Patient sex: M
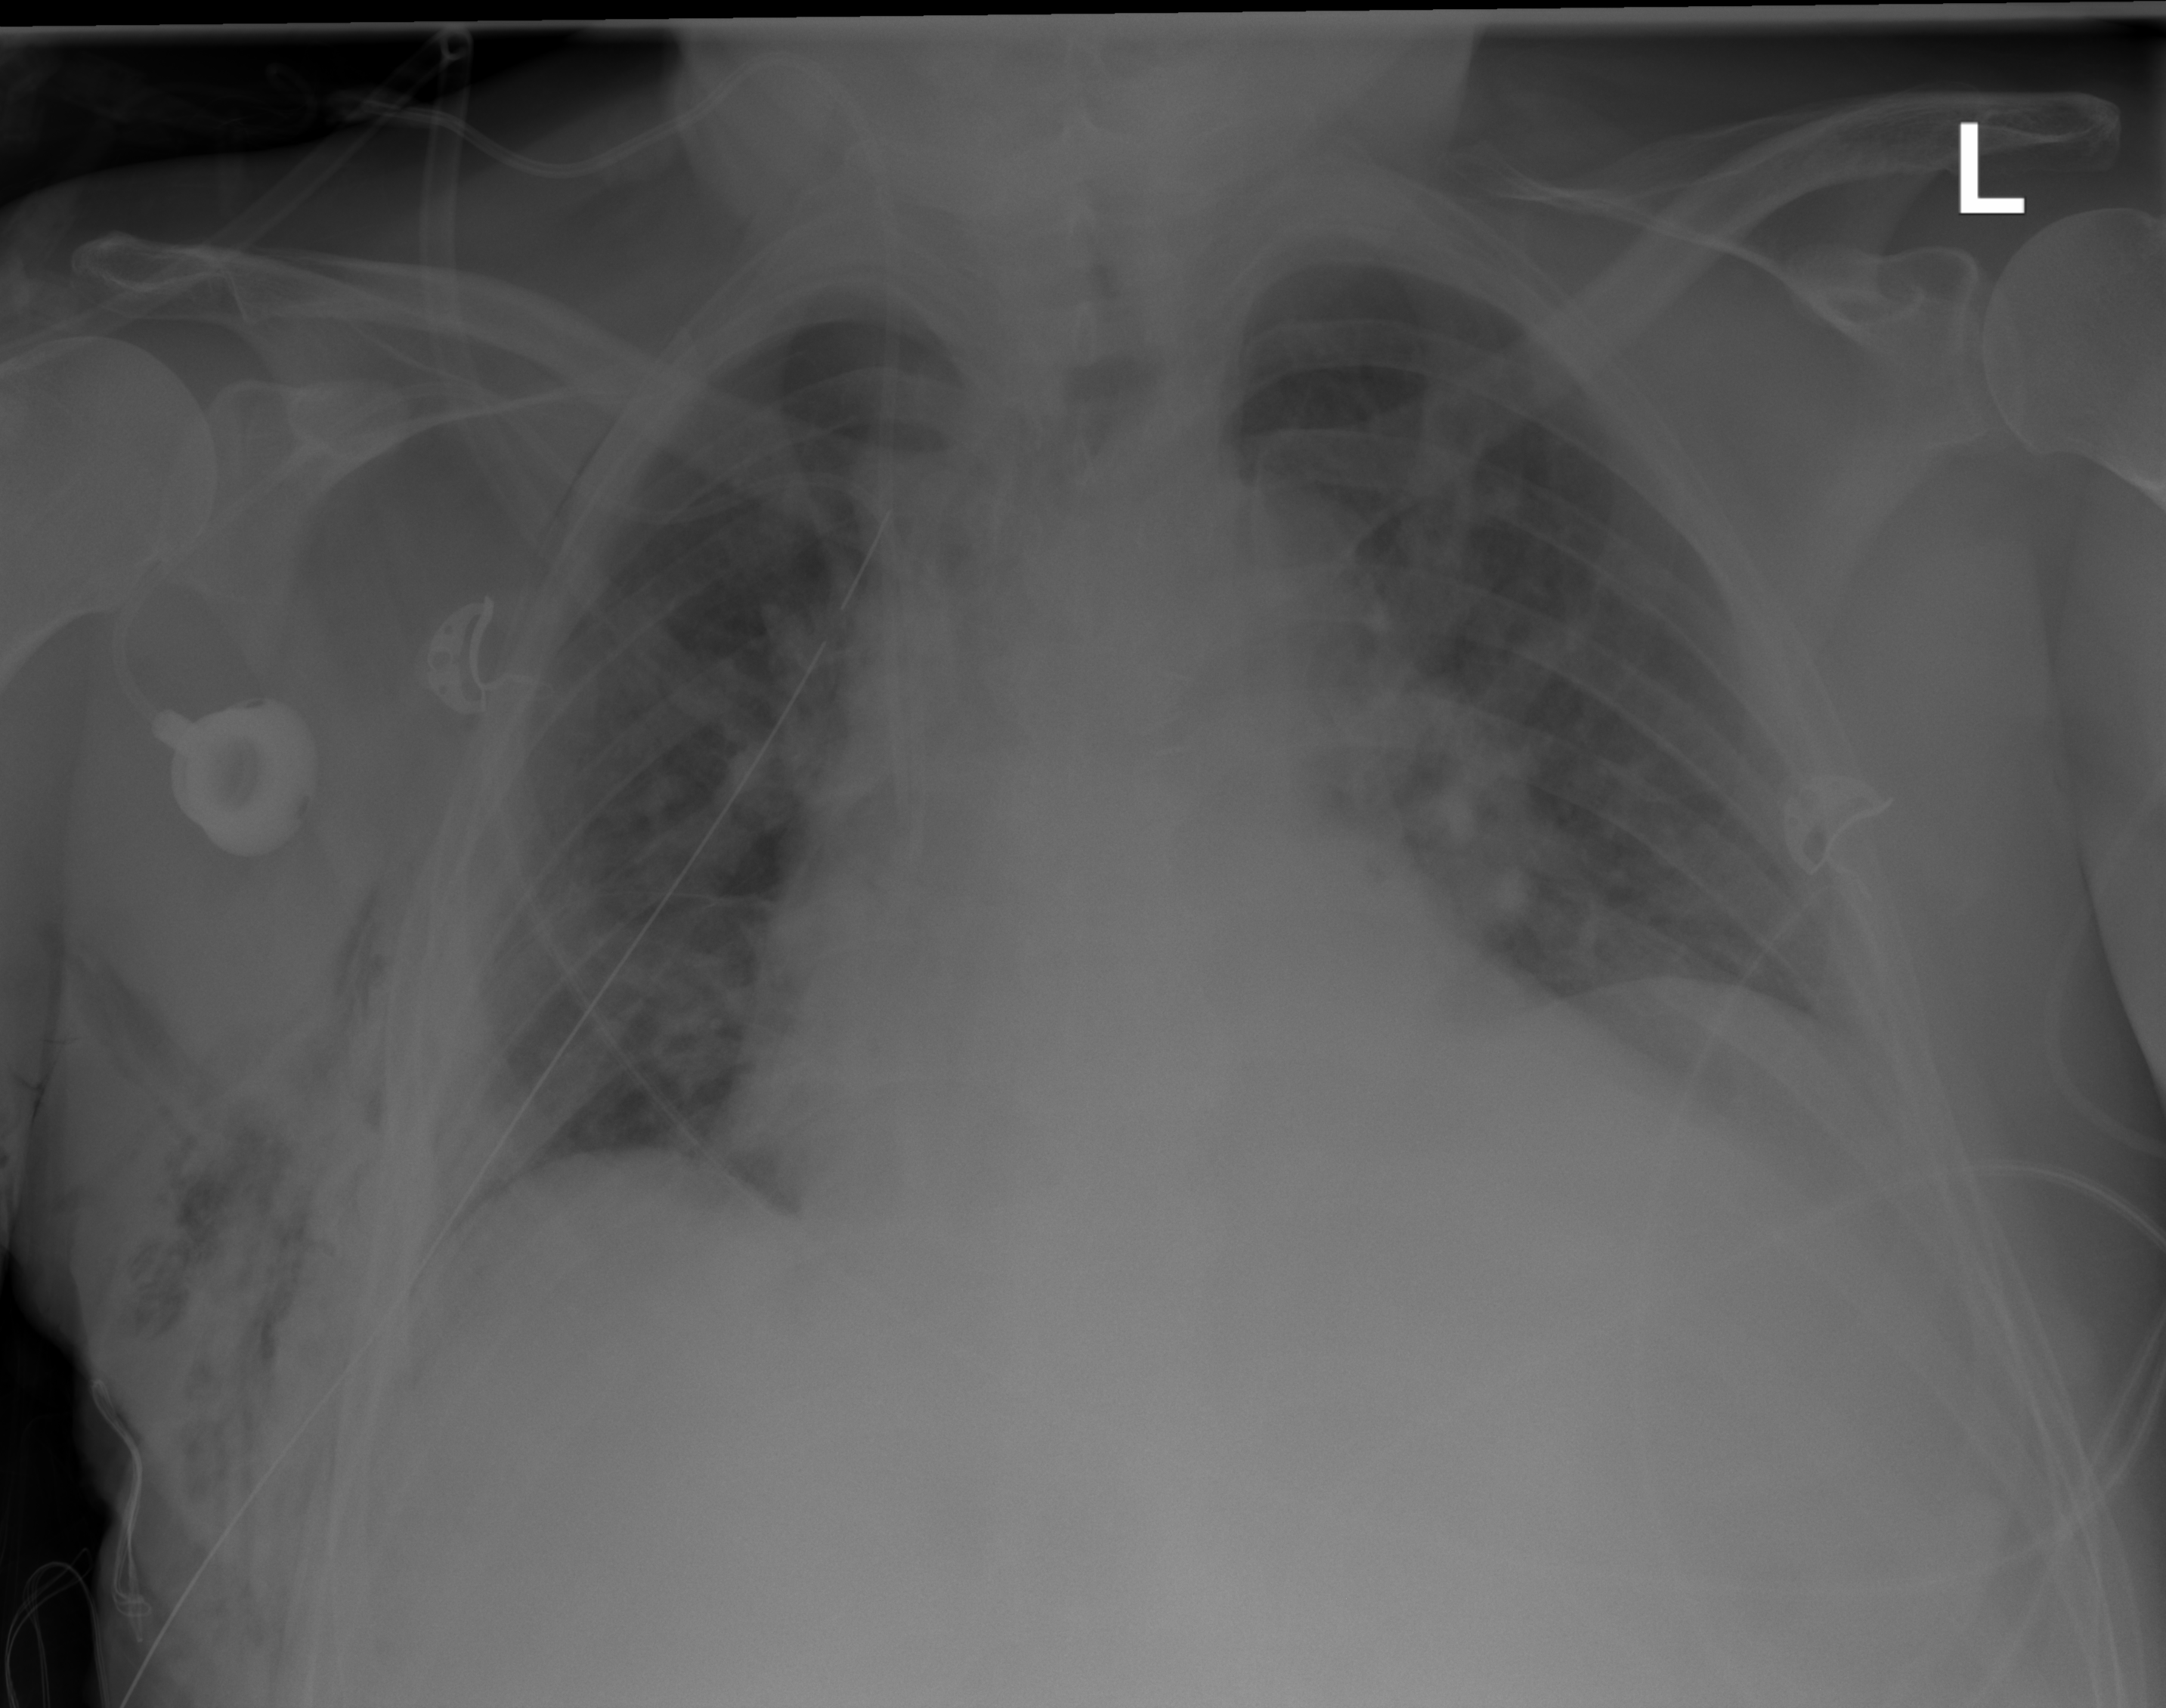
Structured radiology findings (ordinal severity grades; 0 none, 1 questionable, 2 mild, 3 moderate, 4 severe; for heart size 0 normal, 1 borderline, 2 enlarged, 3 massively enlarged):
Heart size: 2
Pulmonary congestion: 2
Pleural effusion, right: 0
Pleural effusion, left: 0
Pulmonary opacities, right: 0
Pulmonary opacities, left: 0
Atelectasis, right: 0
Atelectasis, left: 0